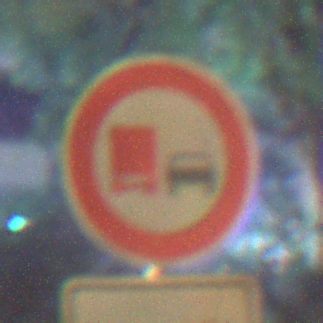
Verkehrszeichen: UeberholverbotKraftfahrzeuge
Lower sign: ZeitangabenMitBeschraenkungAufWochentage8
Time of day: Night
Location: Outdoor (Suburban)
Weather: PartlyCloudy
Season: NotSpecified
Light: Artificial